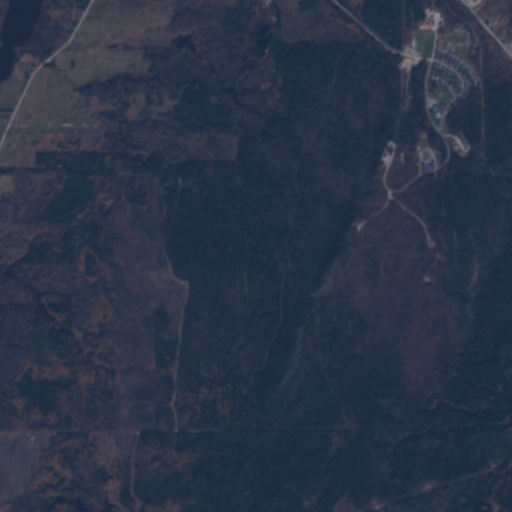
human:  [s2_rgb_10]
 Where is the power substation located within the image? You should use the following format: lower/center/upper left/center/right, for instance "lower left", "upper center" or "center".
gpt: The power substation is located in the upper right of the image.
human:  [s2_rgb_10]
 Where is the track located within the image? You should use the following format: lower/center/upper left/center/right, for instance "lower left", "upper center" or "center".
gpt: There is no track in the image.